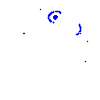
Particle: kaon